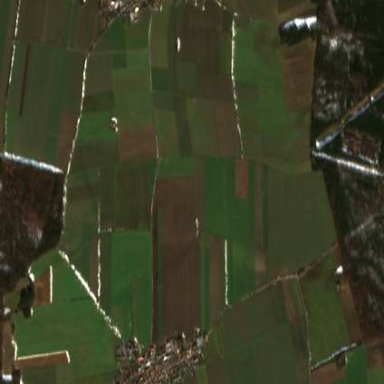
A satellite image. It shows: Picturesque farmland scene.